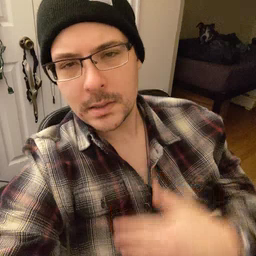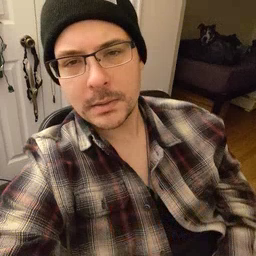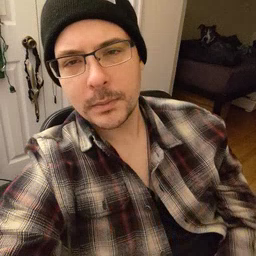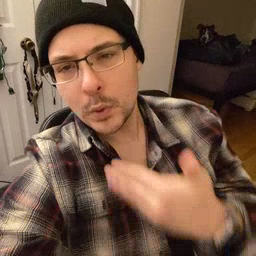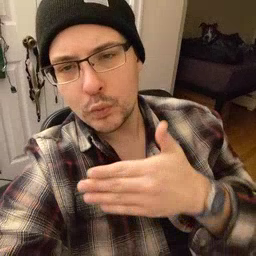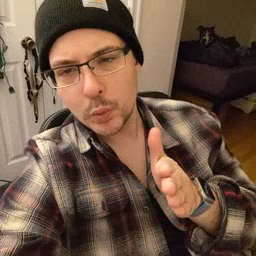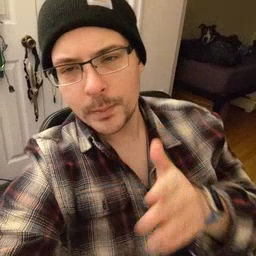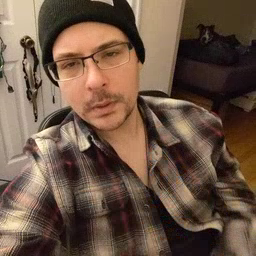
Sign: room